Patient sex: M
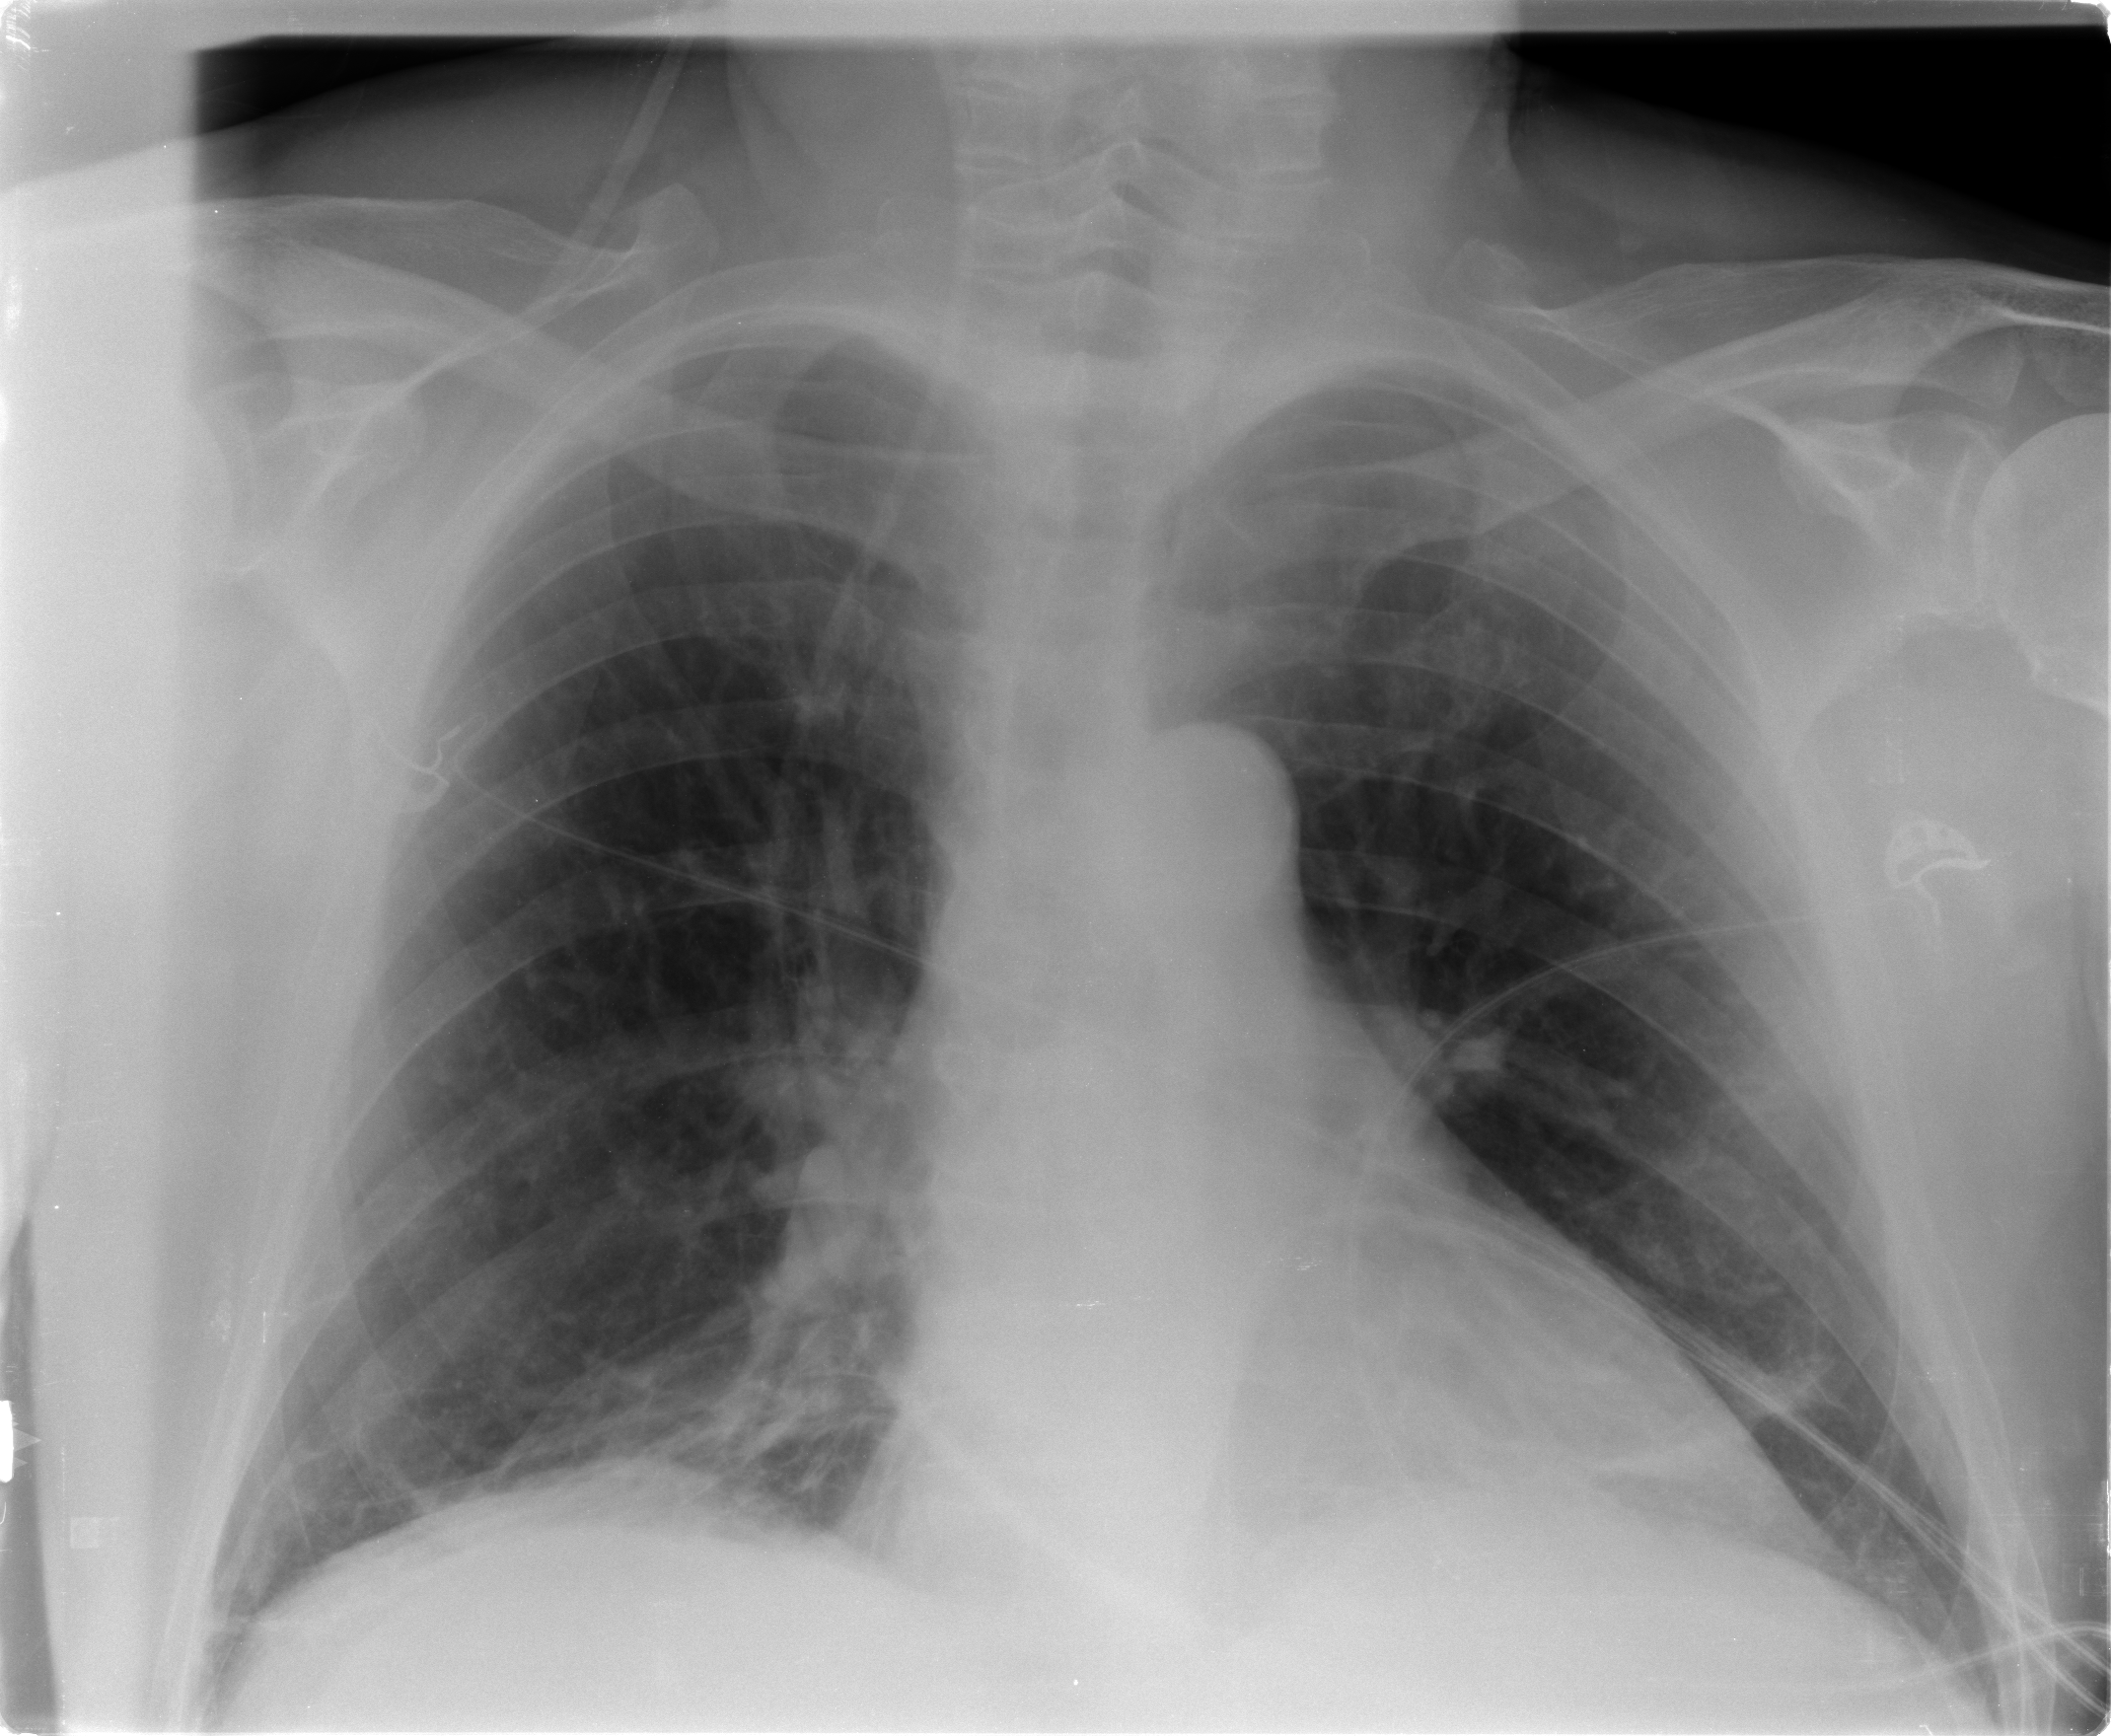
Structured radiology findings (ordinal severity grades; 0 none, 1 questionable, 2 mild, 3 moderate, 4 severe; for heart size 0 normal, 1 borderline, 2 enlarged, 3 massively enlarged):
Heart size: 2
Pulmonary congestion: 2
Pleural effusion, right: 0
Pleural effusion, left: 0
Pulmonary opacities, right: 0
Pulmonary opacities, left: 0
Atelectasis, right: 2
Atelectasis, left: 2